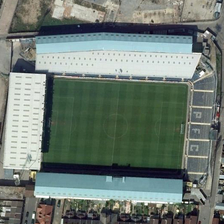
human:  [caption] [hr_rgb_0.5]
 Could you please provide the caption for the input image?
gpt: many buildings and bareland are around a football field .

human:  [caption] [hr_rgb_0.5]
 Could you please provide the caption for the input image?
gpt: many buildings and bareland are around a football field .

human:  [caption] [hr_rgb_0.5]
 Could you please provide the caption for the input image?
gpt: many buildings and bareland are around a football field .

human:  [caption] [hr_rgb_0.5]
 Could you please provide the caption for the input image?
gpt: many buildings and bareland are around a football field .

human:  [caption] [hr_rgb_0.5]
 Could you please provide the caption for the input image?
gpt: many buildings and bareland are around a football field .